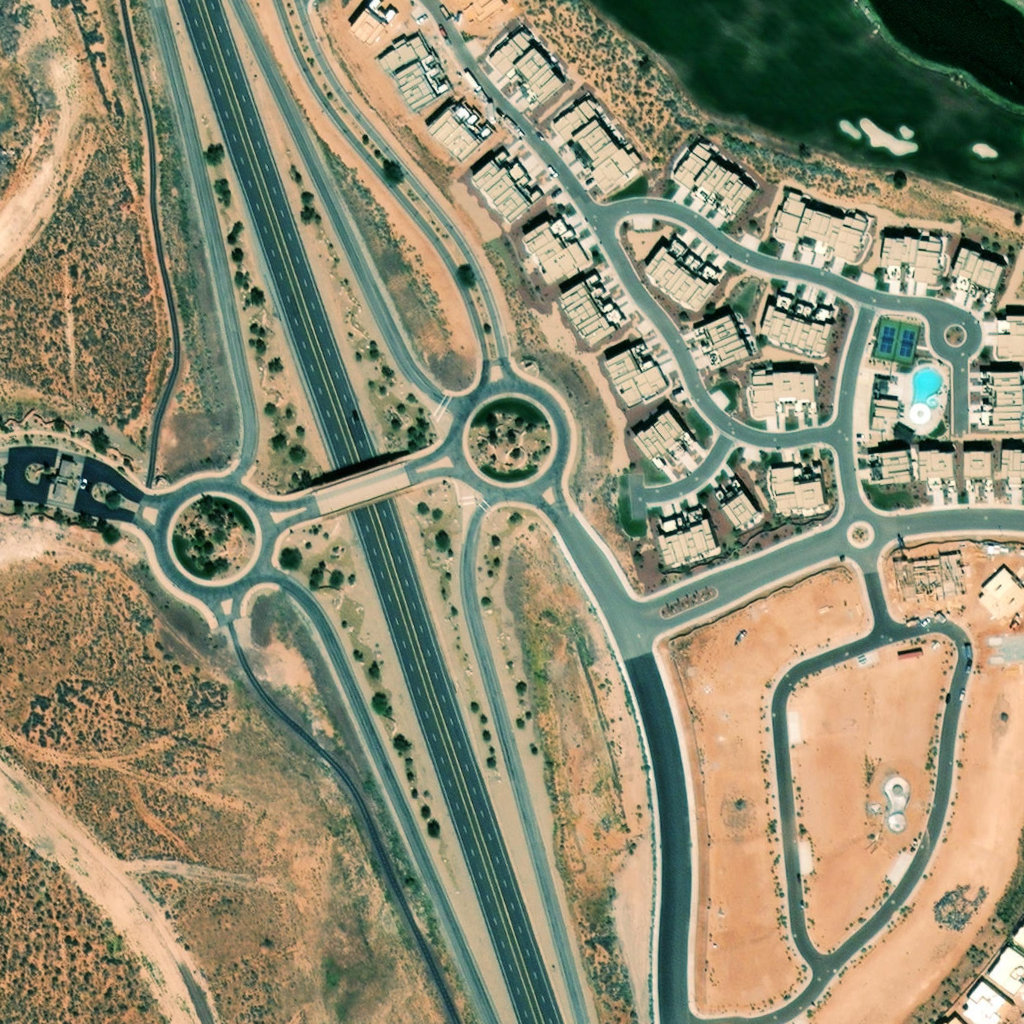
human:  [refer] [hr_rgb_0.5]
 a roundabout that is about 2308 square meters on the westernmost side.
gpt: <box>[[14, 46, 28, 60, 0]]</box>

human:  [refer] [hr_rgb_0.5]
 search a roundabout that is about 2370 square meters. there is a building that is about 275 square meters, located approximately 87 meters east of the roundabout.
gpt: <box>[[44, 36, 57, 50, 0]]</box>